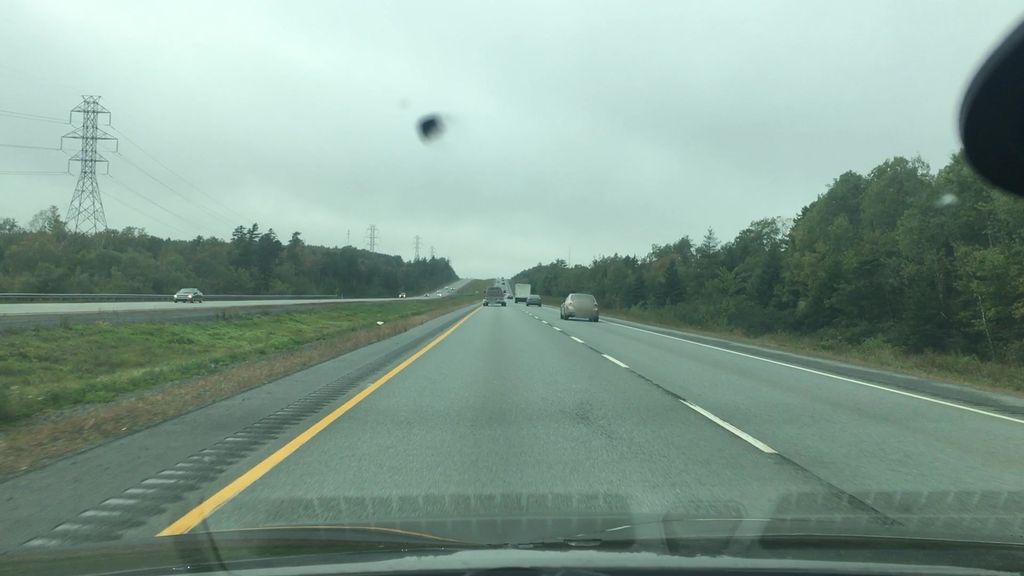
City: halifax